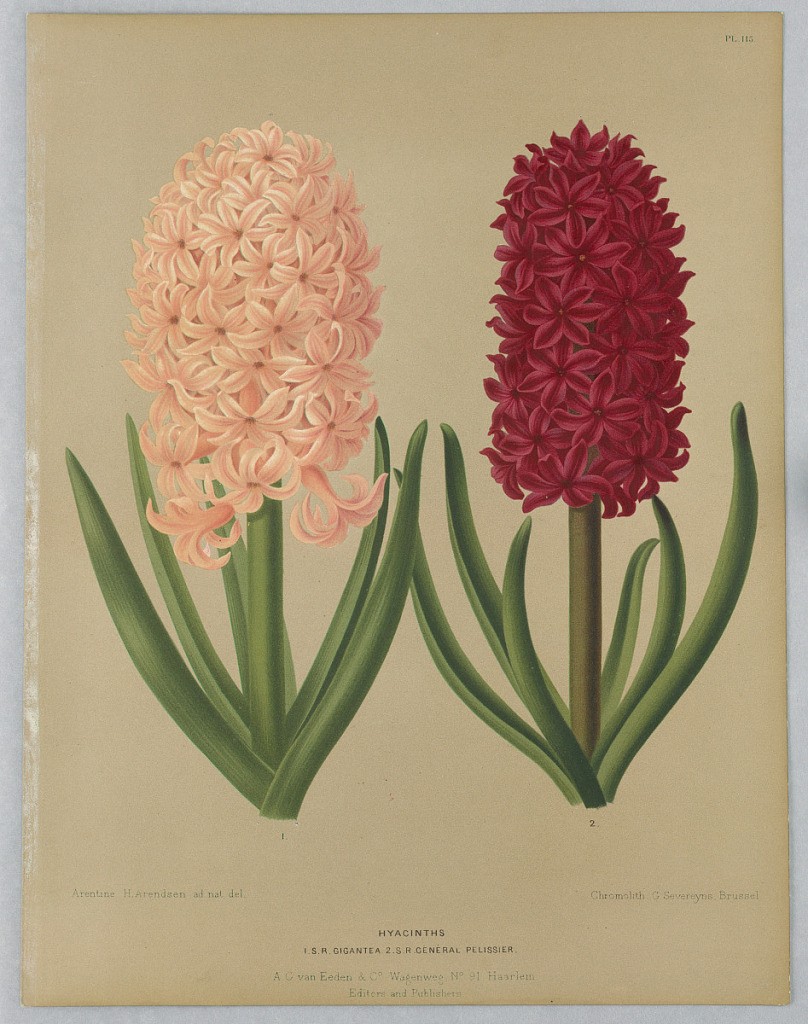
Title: Hyacinths: I.S.R. Gigantea and Général Pelissier, Plate 115 from A. C. Van Eeden's "Flora of Haarlem"
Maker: Arentine H. Arendsen, Dutch, 1836 - 1915
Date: ca. 1881
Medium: Chromolithograph on paper
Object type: Print
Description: Disbound color plate "Hyacinths: I.S.R. Gigantea and Général Pelissier" from A. C. Van Eeden's "Flora of Haarlem."